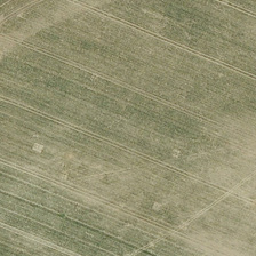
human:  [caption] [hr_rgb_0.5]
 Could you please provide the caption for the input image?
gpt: The grass here is parched and yellow.

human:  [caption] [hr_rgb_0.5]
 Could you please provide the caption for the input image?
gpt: The grassland here is yellow and yellow.

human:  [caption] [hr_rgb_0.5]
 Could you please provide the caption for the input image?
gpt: The grass here is yellow

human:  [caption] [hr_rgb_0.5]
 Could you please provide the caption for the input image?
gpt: The grass here is yellow.

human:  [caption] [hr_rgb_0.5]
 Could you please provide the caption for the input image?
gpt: Prado here is dry and yellow.